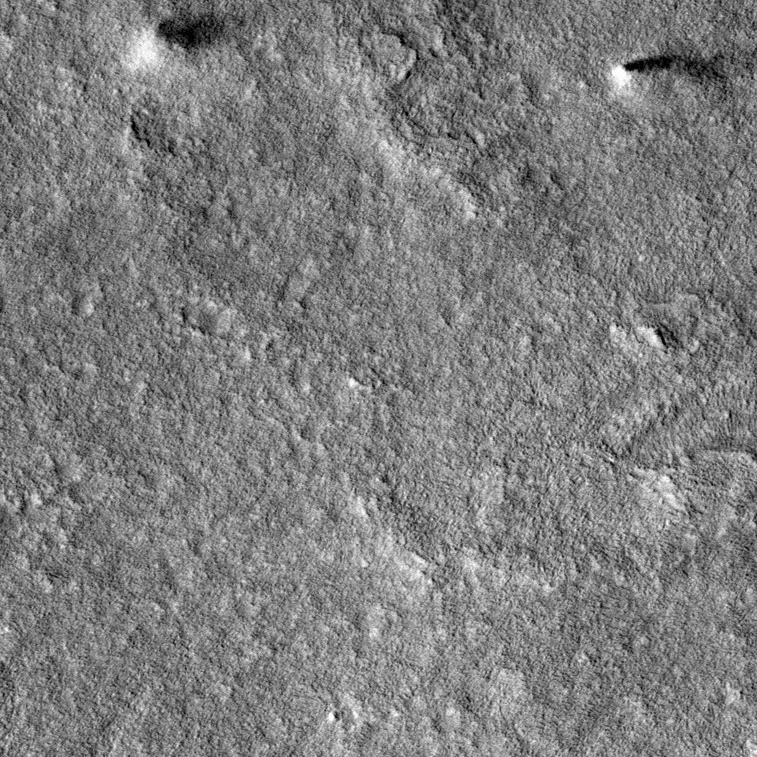
Label: dustdevil, dustdevil